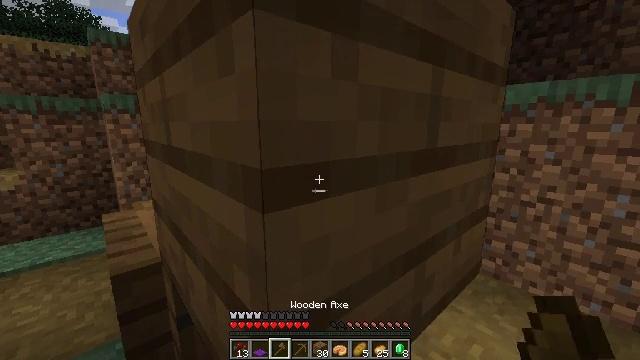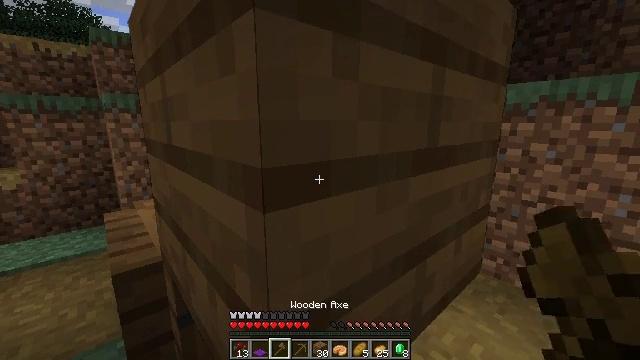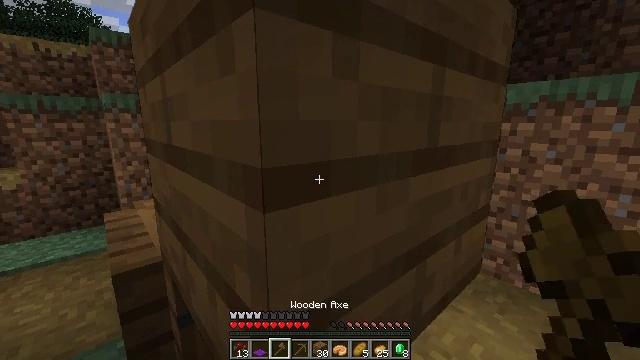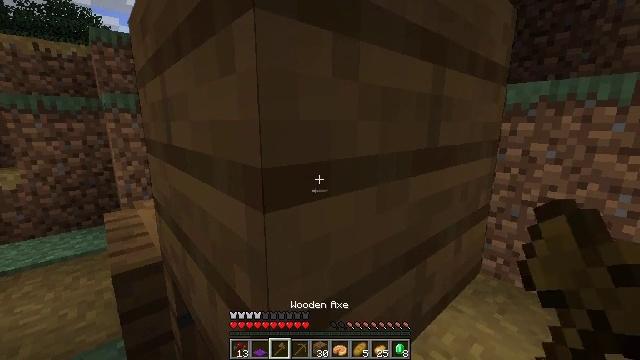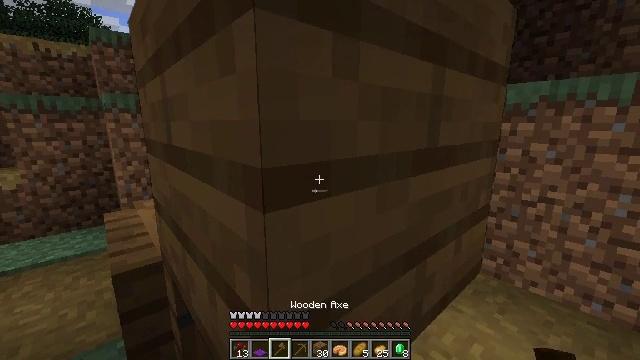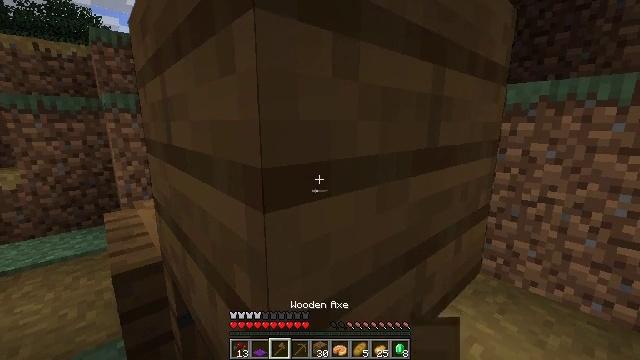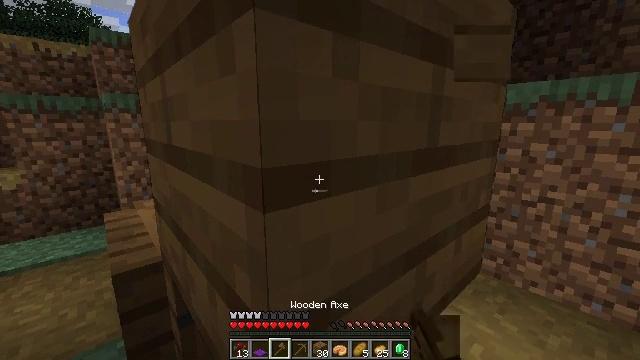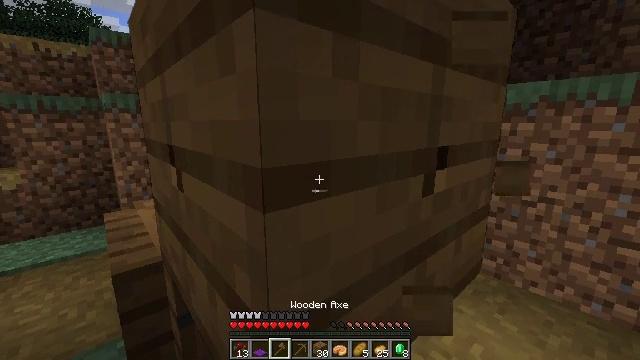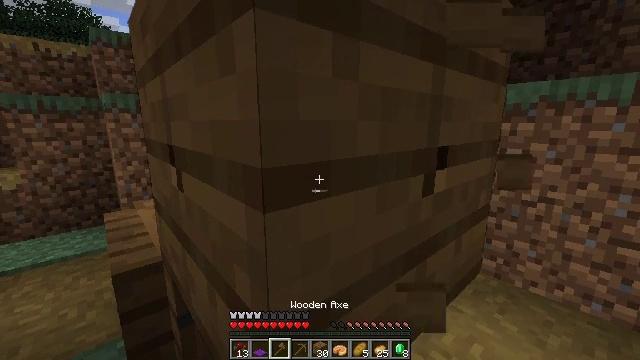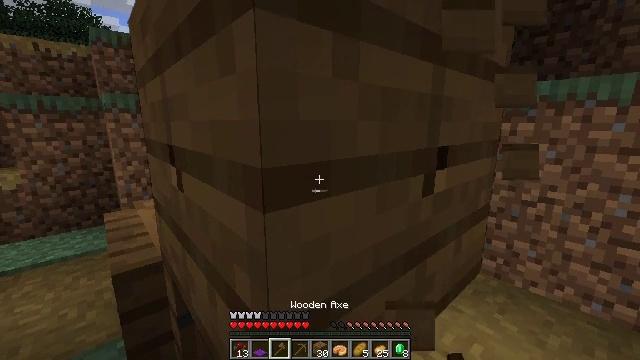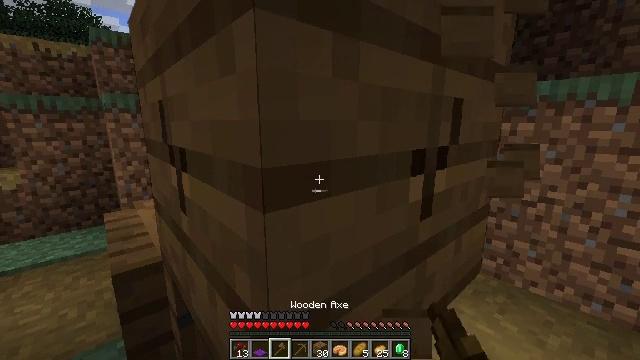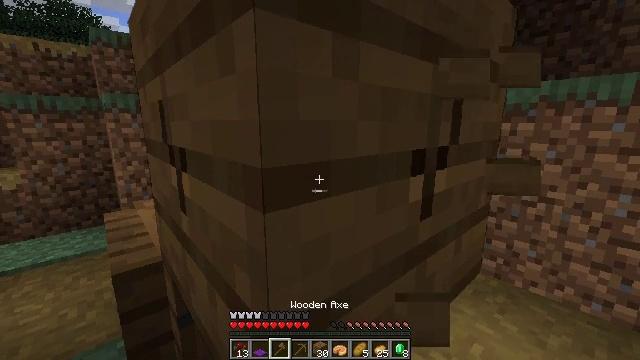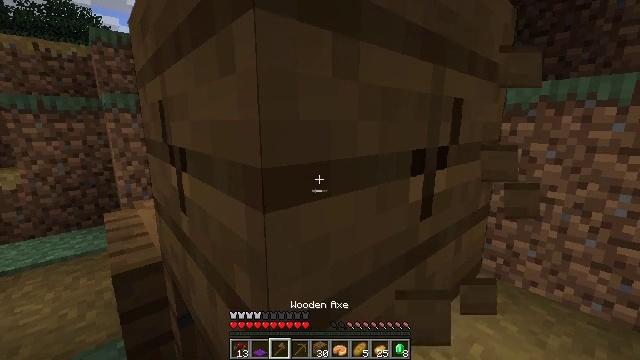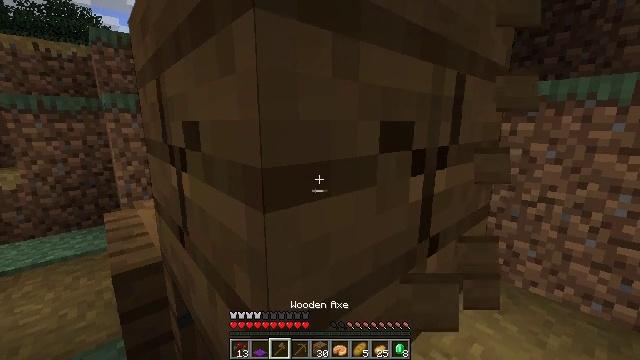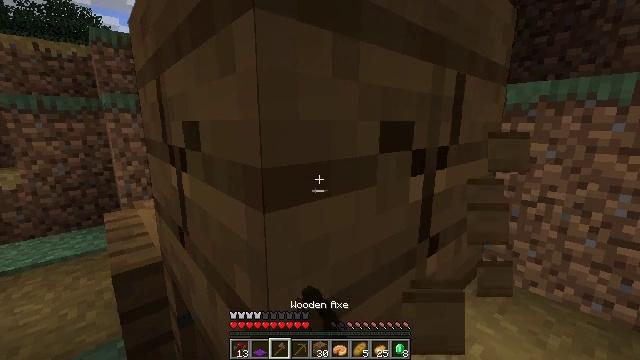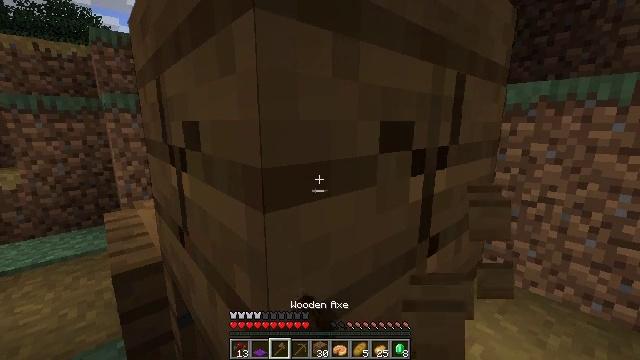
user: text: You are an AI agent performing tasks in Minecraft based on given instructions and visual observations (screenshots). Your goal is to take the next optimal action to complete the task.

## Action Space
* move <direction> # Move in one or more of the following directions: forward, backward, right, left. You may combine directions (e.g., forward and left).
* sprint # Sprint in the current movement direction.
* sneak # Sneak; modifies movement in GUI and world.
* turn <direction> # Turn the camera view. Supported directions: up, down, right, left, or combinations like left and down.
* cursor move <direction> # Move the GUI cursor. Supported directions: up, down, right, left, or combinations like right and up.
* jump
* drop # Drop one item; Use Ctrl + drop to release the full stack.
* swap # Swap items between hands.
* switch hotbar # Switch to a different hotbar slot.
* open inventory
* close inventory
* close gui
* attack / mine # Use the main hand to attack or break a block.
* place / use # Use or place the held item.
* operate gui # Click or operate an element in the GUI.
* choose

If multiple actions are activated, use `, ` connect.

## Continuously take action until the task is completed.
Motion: motion action
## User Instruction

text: Break spruce planks from a structure.
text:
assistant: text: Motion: no_op
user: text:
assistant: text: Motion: no_op
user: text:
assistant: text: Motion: no_op
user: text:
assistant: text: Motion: no_op
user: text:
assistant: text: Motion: attack / mine
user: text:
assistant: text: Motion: attack / mine
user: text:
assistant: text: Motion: attack / mine
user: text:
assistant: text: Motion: attack / mine
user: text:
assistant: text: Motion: attack / mine
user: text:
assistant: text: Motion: attack / mine
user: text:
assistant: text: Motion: attack / mine
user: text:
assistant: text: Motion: attack / mine
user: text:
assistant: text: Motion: attack / mine
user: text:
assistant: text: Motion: attack / mine
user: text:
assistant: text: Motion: attack / mine
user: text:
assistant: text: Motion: attack / mine
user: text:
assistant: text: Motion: attack / mine
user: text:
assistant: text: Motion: attack / mine
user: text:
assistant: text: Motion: attack / mine
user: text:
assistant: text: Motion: attack / mine
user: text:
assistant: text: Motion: attack / mine
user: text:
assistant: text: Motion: attack / mine
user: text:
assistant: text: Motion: attack / mine
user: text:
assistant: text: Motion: attack / mine
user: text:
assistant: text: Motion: attack / mine
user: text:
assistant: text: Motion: attack / mine
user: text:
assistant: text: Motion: attack / mine
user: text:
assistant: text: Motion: attack / mine
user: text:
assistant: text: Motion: attack / mine
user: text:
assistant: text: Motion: attack / mine